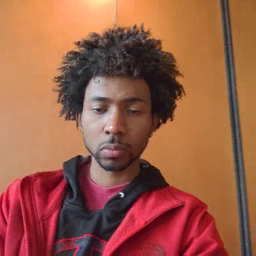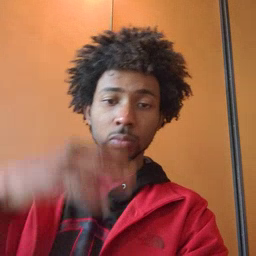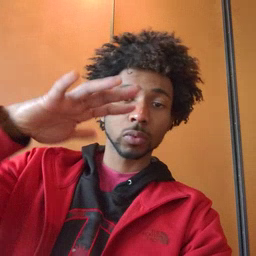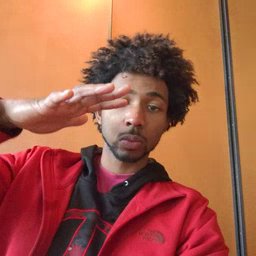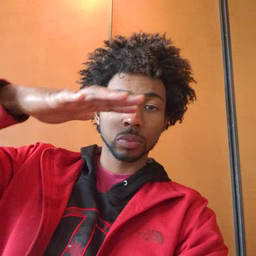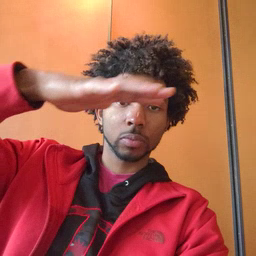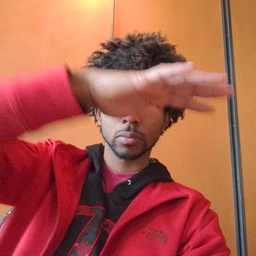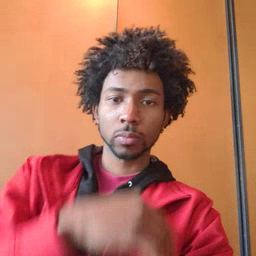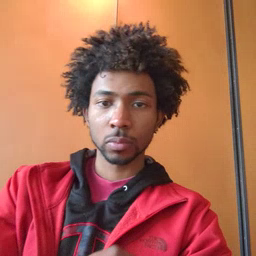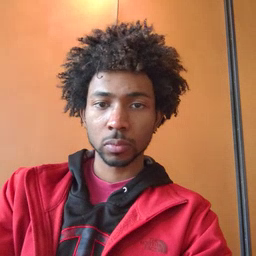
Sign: helicopter